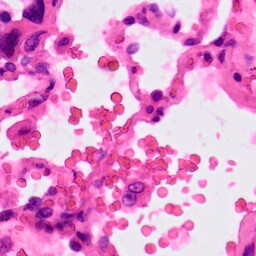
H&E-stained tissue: Lung